Question: So I want the following conditions to be achieved based on the value of an external cell:
- - -
.
<URL>

: Let's explain it with an example. What I want to do is that:
- - - -
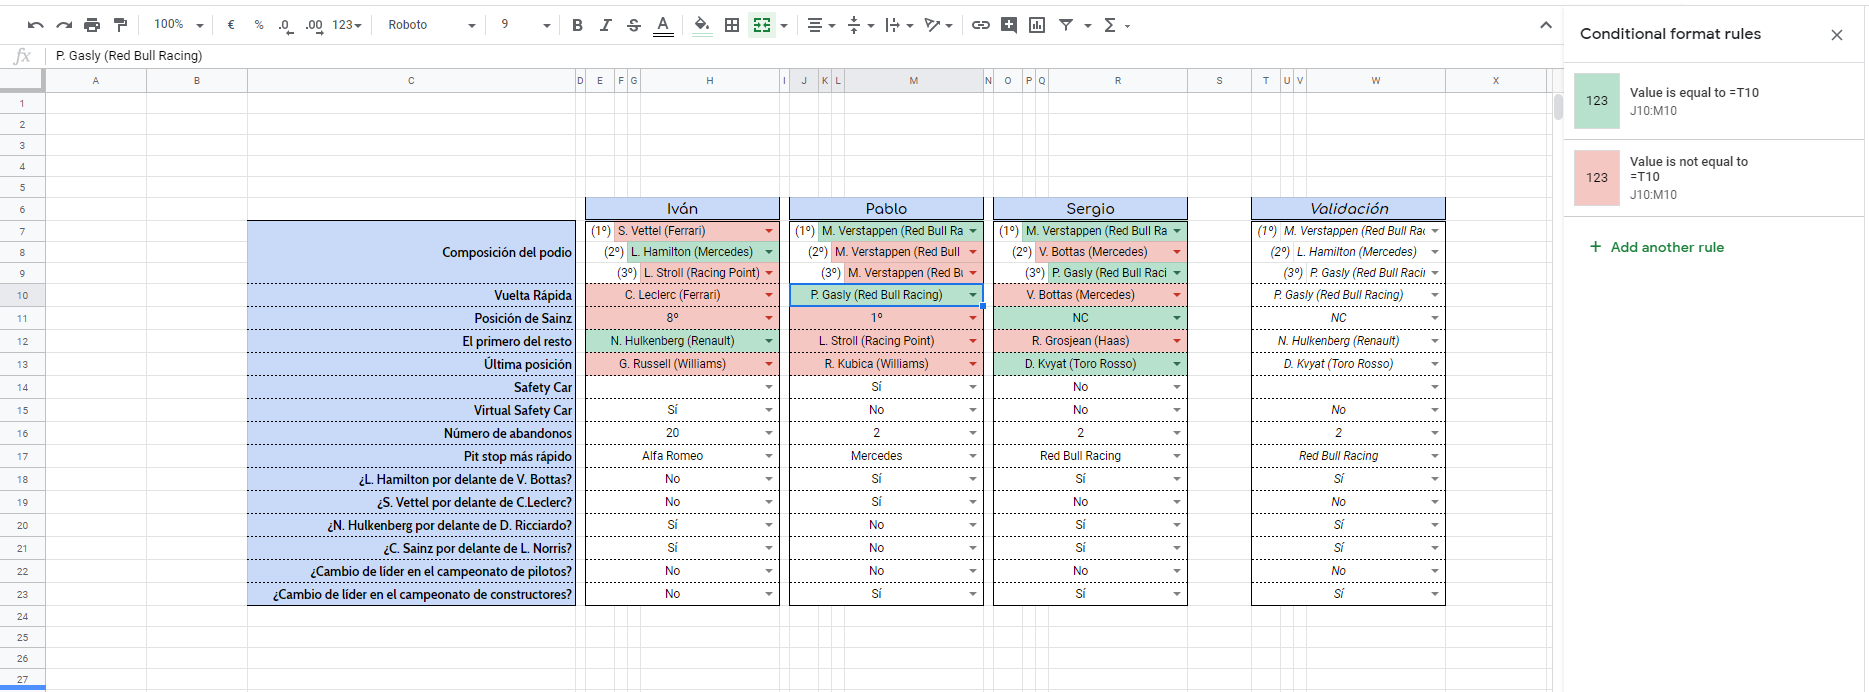
Answer: > - - - -
try it like this:
<URL>